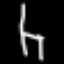
Label: chair